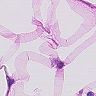
Metastatic tissue present: no